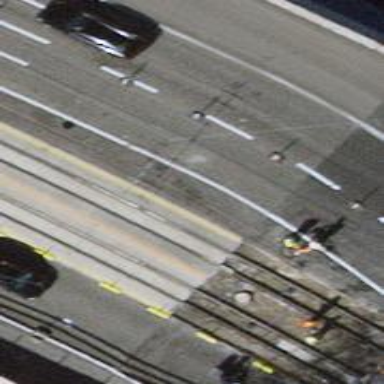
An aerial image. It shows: Service road with trolley wires for trolleybuses.